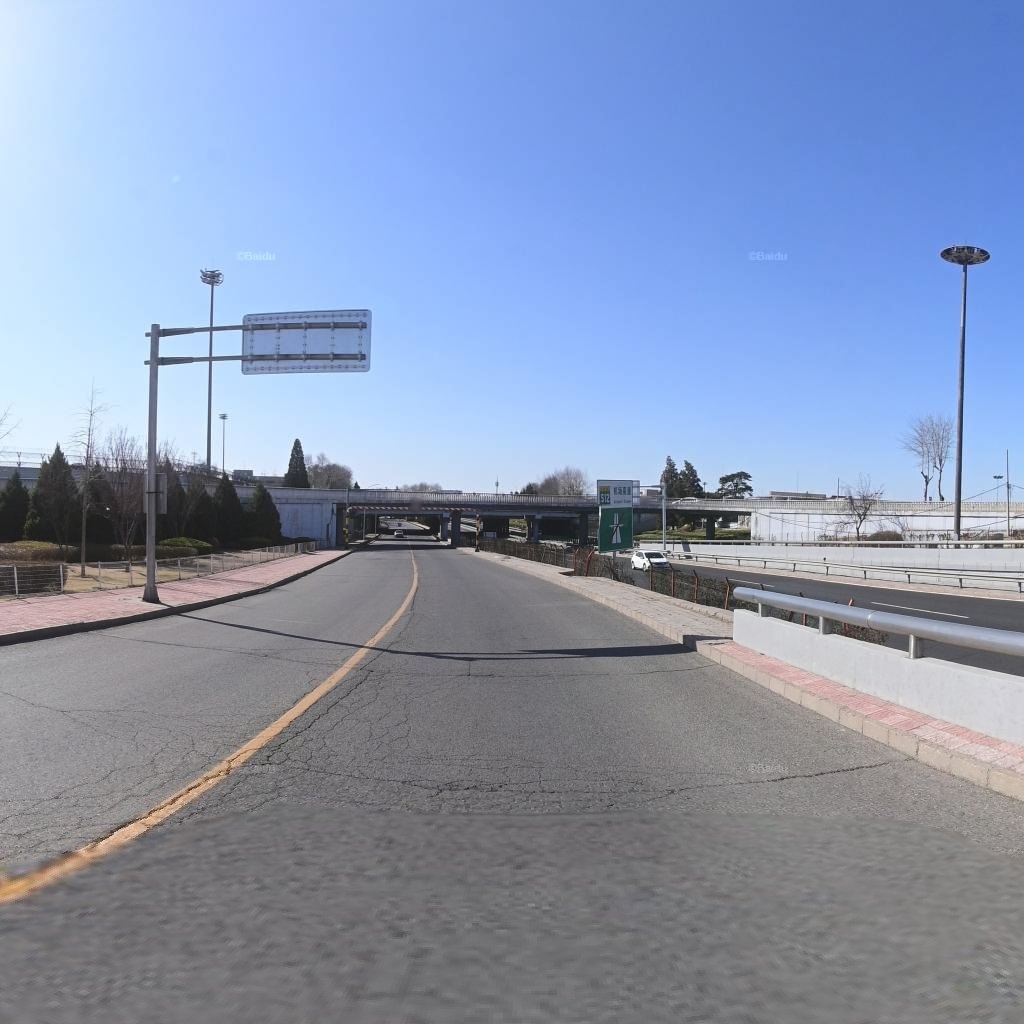
Region: Chaoyang
Road damage annotations: alligator crack